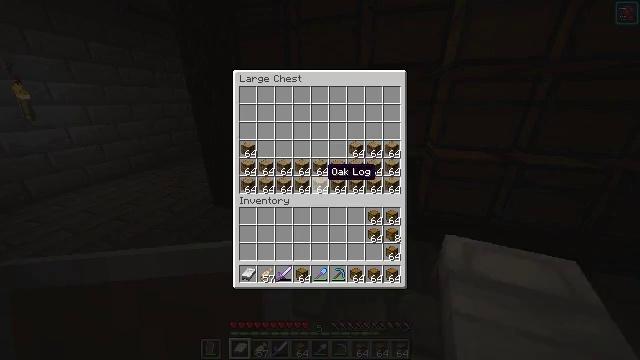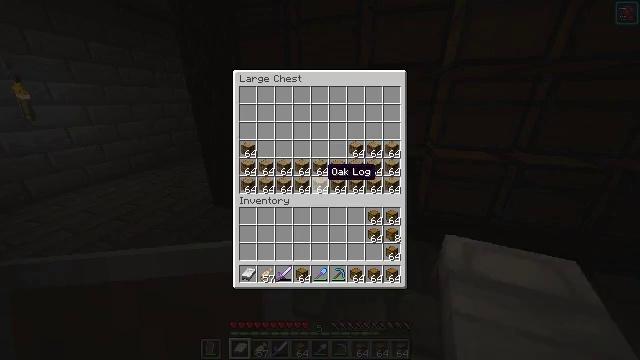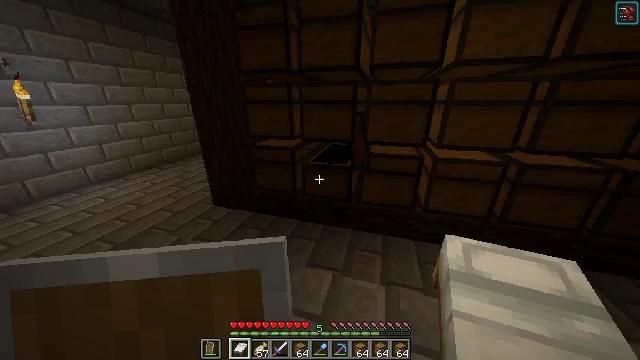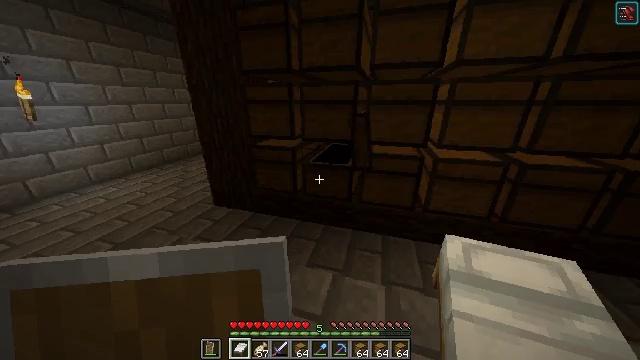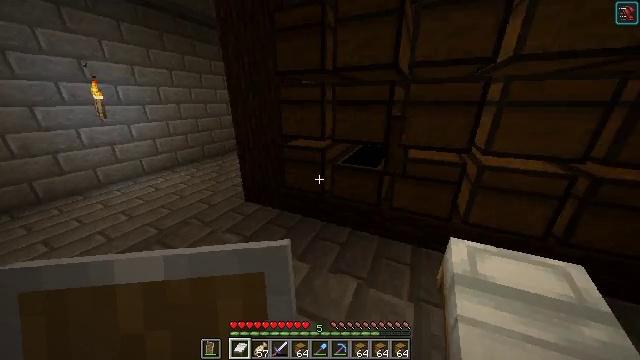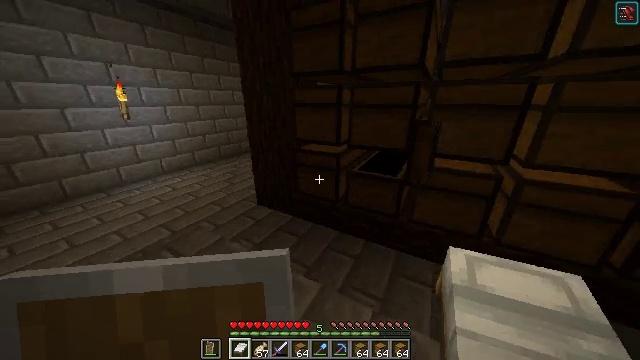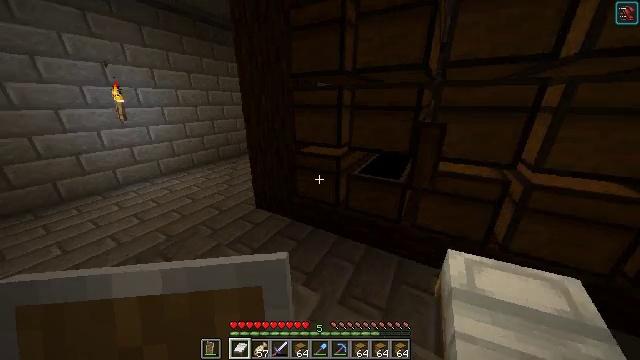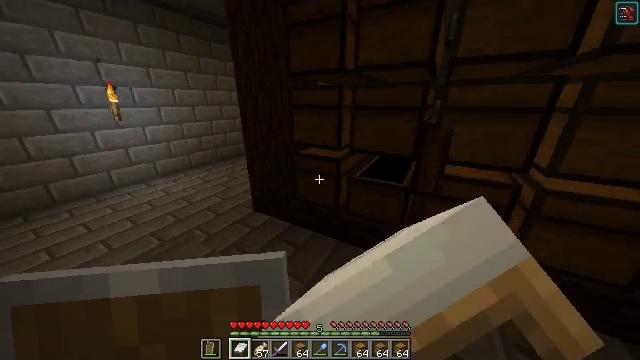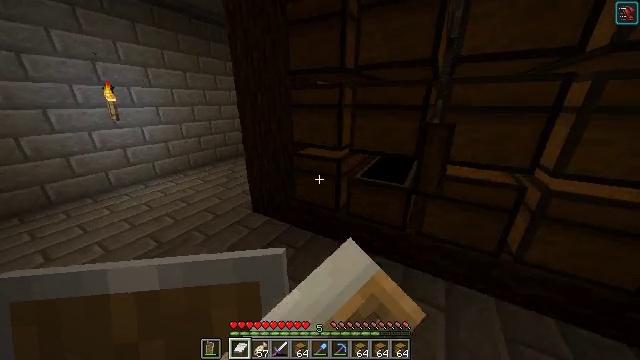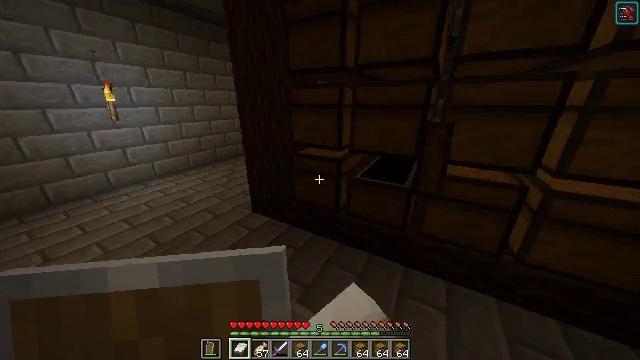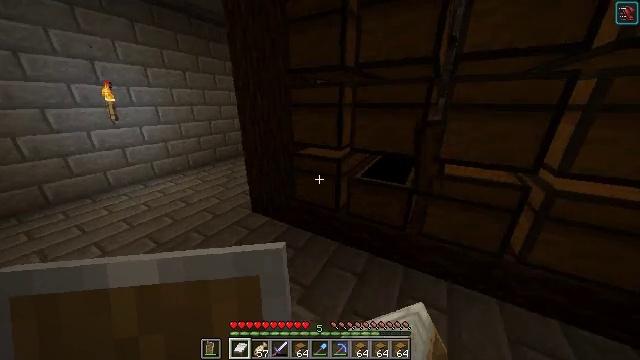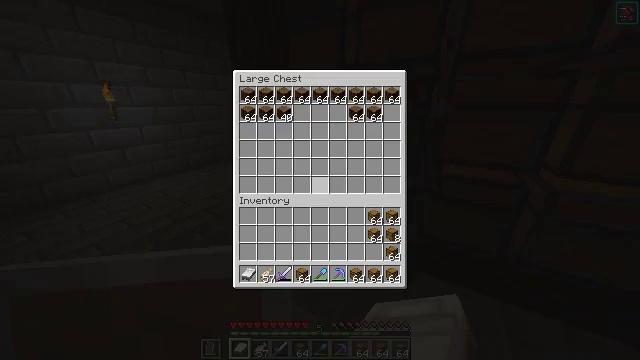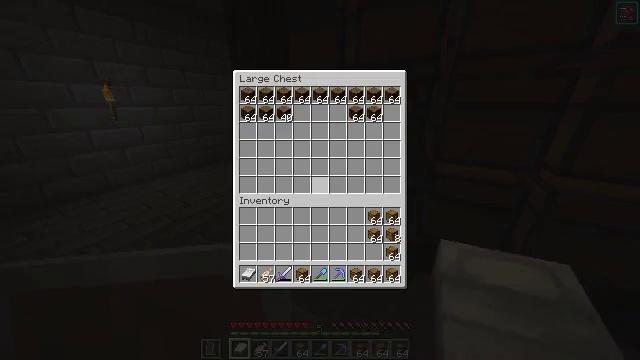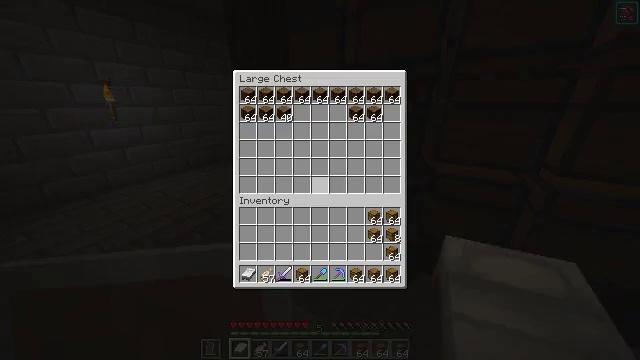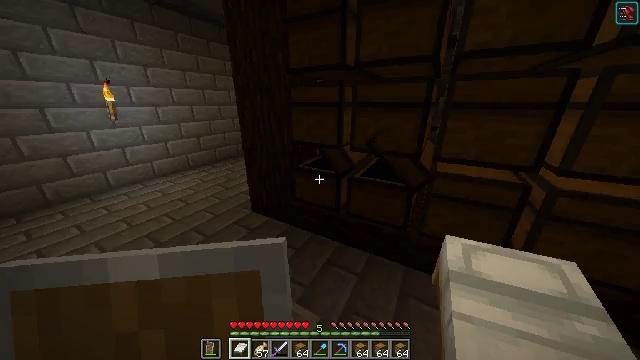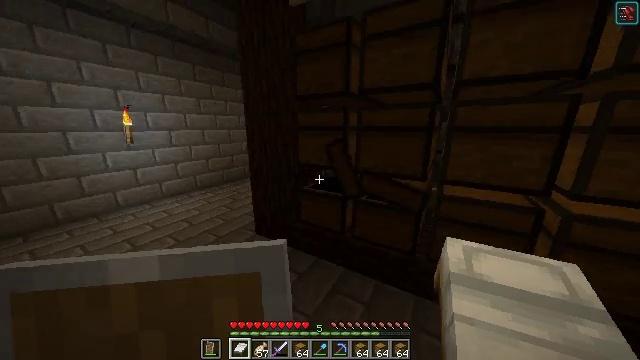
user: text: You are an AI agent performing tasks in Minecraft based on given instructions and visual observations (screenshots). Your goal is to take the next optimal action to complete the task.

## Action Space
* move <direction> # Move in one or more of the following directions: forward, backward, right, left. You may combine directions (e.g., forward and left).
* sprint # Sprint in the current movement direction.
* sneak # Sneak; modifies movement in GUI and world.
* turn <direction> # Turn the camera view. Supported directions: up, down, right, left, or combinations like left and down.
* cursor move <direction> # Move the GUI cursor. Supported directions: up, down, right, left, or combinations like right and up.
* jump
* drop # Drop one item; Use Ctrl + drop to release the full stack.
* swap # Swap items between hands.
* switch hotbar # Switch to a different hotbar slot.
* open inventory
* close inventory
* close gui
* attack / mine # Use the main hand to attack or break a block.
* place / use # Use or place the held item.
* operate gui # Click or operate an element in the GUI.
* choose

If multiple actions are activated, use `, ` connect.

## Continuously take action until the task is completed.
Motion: motion action
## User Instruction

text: Crafting a shulker box will help with your storage needs.
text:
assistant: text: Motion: no_op
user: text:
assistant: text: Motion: no_op
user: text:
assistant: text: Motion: close gui
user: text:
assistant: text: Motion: move forward, turn left
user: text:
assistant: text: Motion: move forward, turn left
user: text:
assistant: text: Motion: use / place
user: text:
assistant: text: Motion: use / place
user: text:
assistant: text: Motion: no_op
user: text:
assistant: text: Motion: no_op
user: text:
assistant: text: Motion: no_op
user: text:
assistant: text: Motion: open gui
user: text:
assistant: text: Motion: no_op
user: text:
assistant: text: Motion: no_op
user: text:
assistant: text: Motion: no_op
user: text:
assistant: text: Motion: turn left and up, close gui
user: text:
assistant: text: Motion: turn left and up
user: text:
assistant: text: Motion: use / place
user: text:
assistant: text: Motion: use / place
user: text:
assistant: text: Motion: no_op
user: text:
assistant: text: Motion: no_op
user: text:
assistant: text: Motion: no_op
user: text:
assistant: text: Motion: open gui
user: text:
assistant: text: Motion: no_op
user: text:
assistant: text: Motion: no_op
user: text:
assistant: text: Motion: no_op
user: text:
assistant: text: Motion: no_op
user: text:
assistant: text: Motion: close gui
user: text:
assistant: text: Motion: turn right
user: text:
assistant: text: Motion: turn right
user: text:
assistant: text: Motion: turn right and up